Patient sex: M
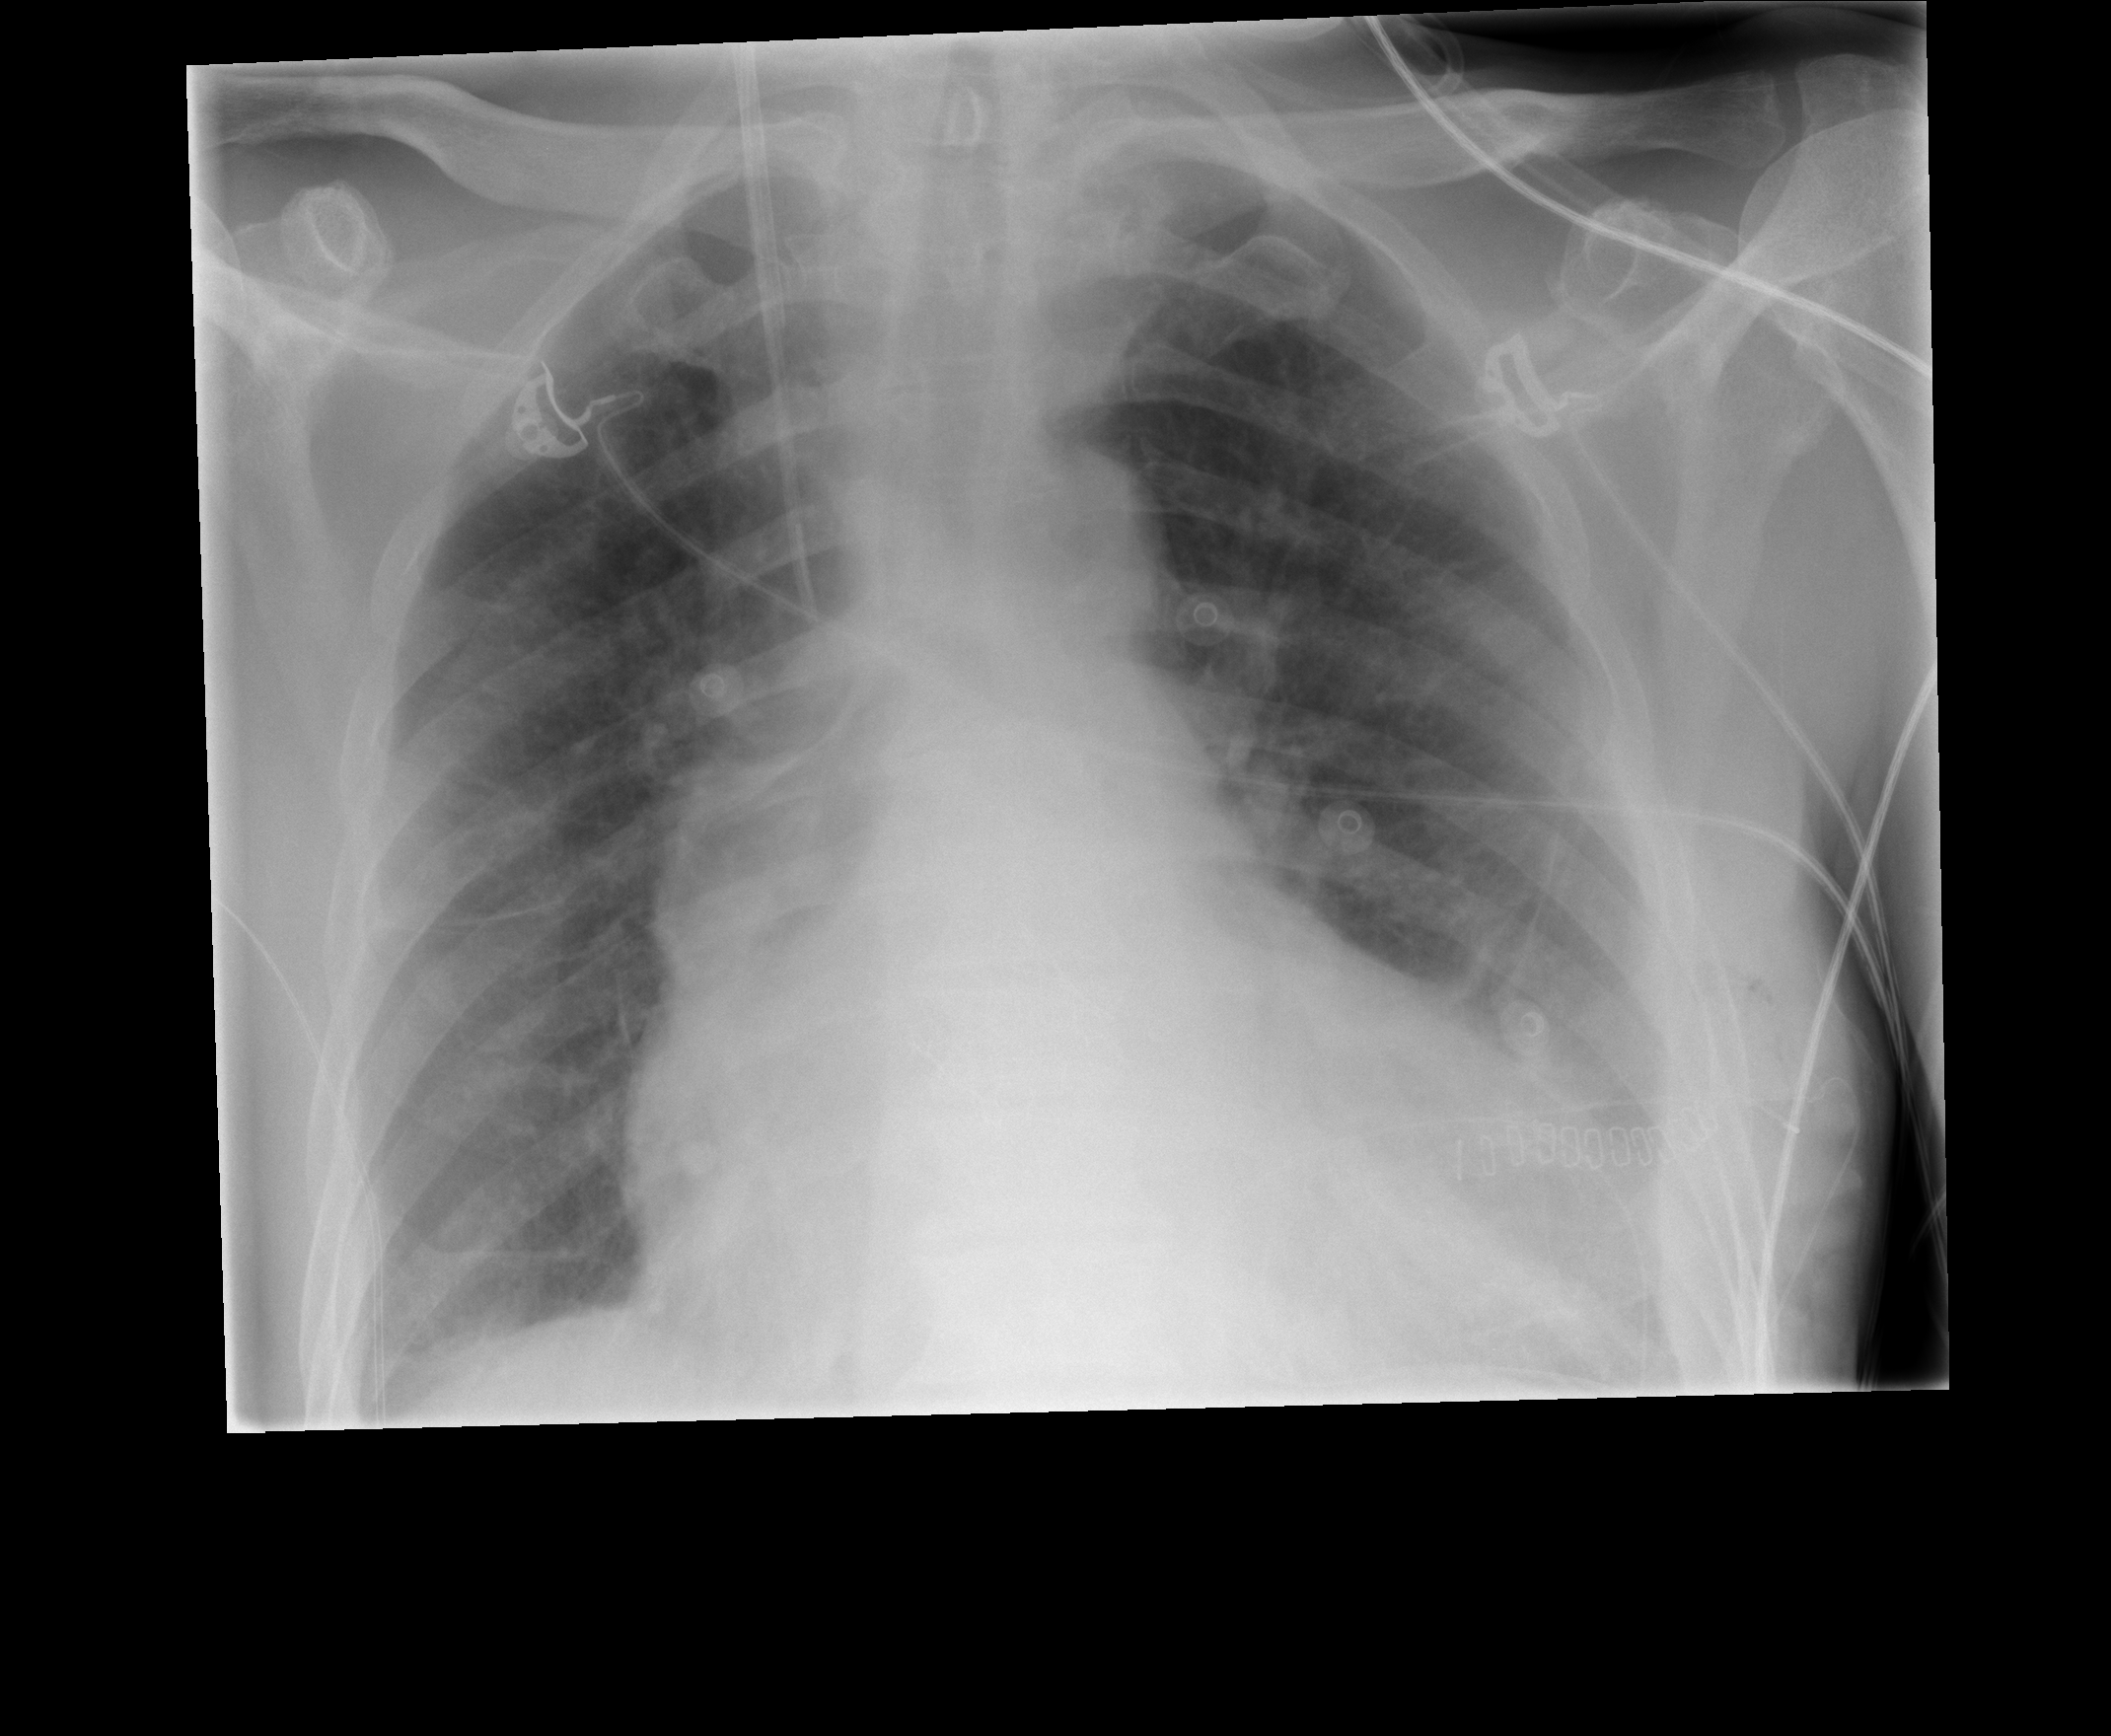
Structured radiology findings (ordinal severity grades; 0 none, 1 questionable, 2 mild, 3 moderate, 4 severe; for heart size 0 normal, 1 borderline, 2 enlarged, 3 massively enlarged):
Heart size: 2
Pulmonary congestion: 2
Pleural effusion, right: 1
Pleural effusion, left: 2
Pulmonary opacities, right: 0
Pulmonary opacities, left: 0
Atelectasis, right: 1
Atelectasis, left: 2